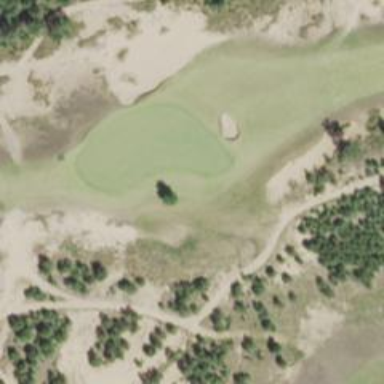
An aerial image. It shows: View of golf hole.